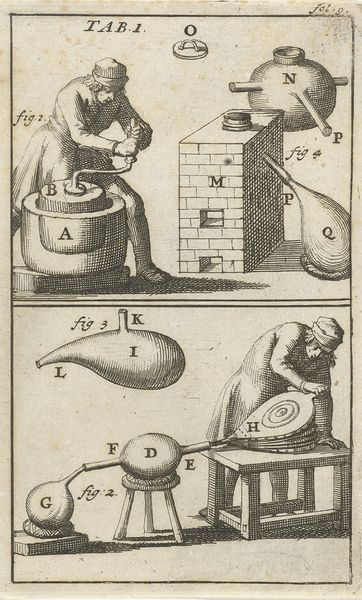
Titel: Twee afbeeldingen van bewerkingen door vermaling en met behulp van een blaasbalg
Künstler: Jan Luyken
Standort: Amsterdam
Institution: Rijksmuseum
Schlagwörter: mann, weiß, grau, schwarz, mühle, kamin, mauer, ziegel, grafik, drehen, dampf, tusche, maschine, druck, stich, buchstaben, handwerk, beschriftet, graphil, kurbel, blasebalg, b, a, d, c, damph, fig.1